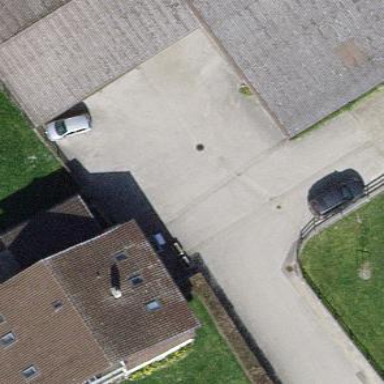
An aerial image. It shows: Simple house.